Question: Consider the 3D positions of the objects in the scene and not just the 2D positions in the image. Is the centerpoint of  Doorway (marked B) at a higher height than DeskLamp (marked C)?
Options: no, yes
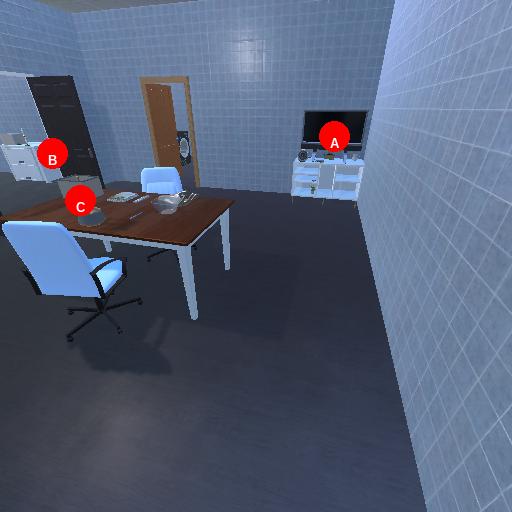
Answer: no